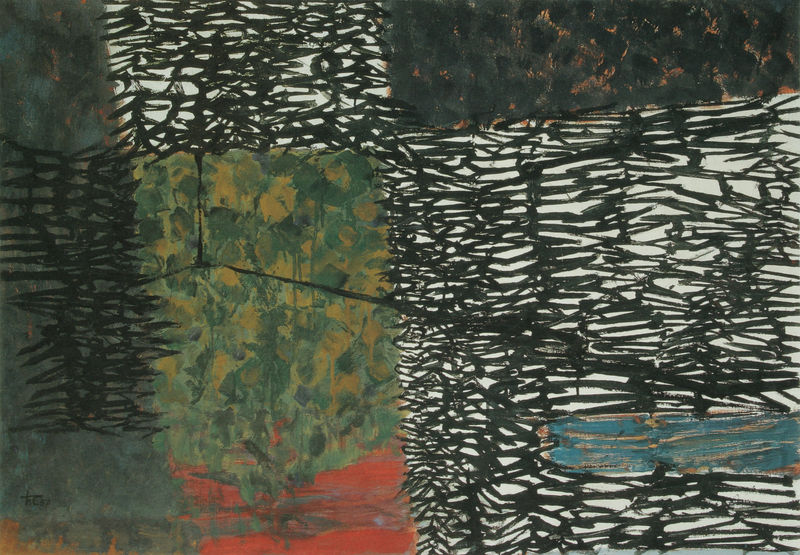
Titel: Zäsur I
Künstler: Hann Trier
Institution: Im Besitz des Künstlers
Schlagwörter: blau, dunkel, wasser, weiß, gelb, grün, ocker, see, teich, bewegung, braun, grau, orange, schwarz, türkis, rot, malerei, muster, öl, felder, gitter, boot, wellen, russland, abstrakt, farben, flächen, modern, formen, linien, weis, wogen, duktus, striche, rechtecke, punkte, kreuz, schwarm, form, grafisch, schlamm, pinselduktus, pinselstrich, quadrate, pinselstriche, gewebe, netz, getupft, kandinsky, wassily, eindringen, trier, hann trier, einheiten, fischschwarm, netzartig, verwoben